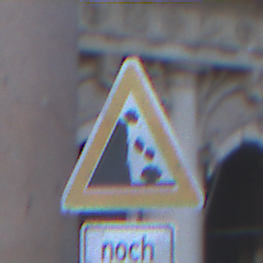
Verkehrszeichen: SteinschlagLinks
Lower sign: LaengeEinerStrecke4
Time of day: Dawn
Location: Outdoor (Urban)
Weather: Clear
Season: NotSpecified
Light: Natural